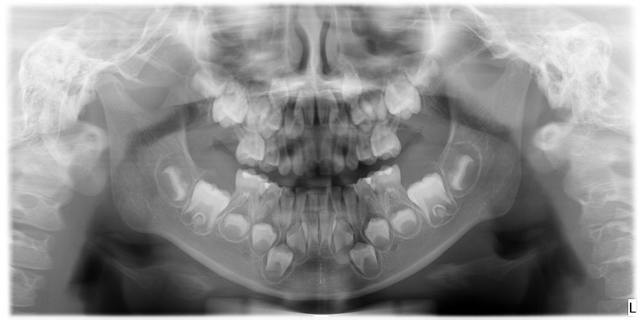
child